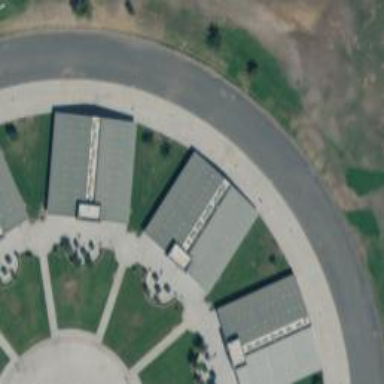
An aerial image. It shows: School building.